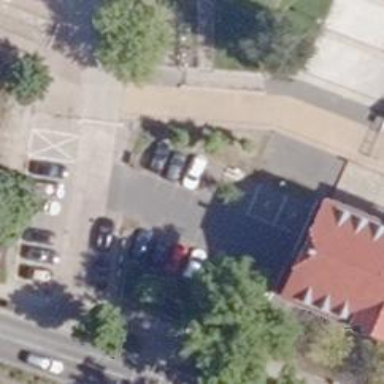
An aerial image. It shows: Normal parking space available at the amenity.